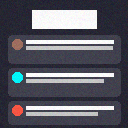
Screen state: on